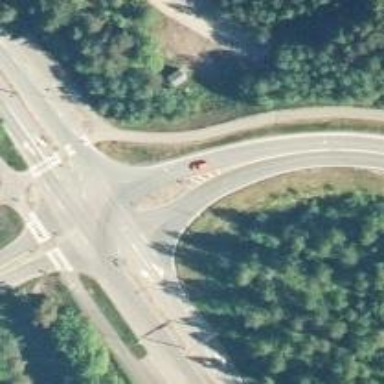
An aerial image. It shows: Asphalt trunk link road.